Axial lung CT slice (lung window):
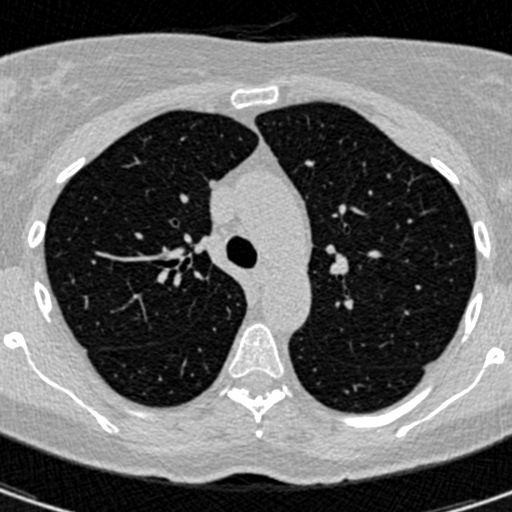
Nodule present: no